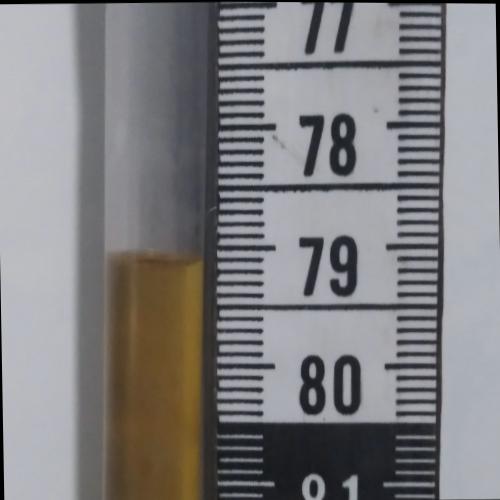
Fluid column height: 79.1 cm